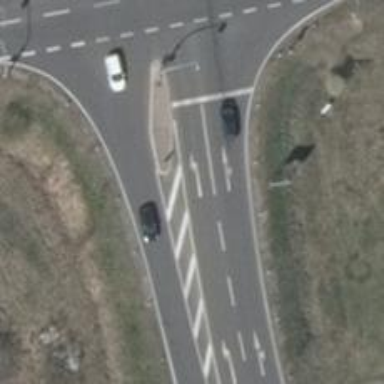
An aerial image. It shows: Secondary road.